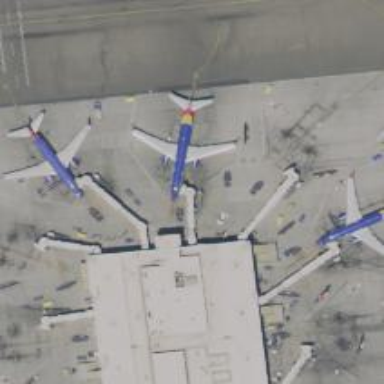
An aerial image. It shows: Airport gate.